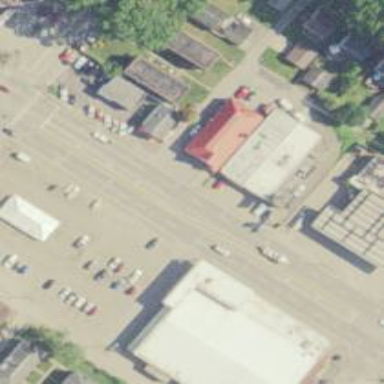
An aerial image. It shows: Alleyway designated as service road.